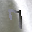
Label: 7